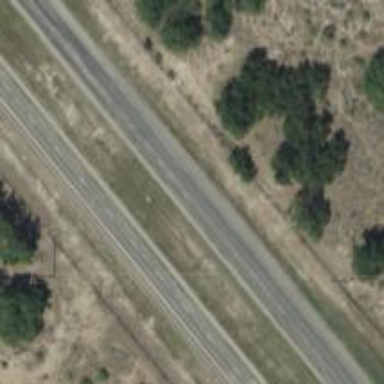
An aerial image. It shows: This image shows trunk highway that functions as expressway.